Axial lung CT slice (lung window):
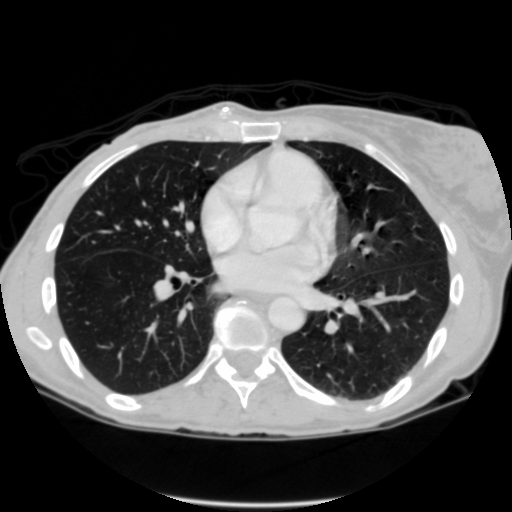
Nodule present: no